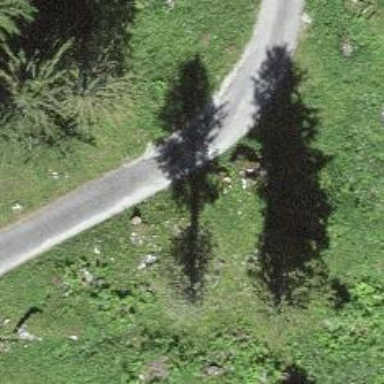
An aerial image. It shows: Well-maintained track road with grade 1 tracktype.